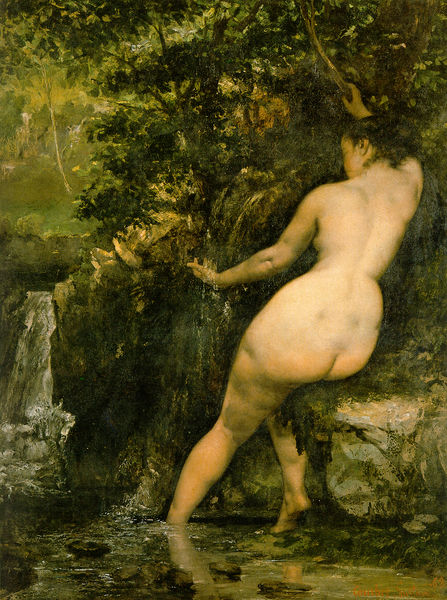
Titel: La Source, Die Quelle
Künstler: Gustave Courbet
Standort: Paris
Institution: Musée d'Orsay
Schlagwörter: akt, baum, blau, blätter, dunkel, felsen, fuß, gemälde, hand, haut, laub, nackt, wasser, weiß, wolken, baden, badende, bäume, fluss, gelb, grün, landschaft, menschen, ocker, see, sitzen, teich, ufer, äste, blumen, braun, brust, busen, fenster, finger, frankreich, frau, grau, haar, hell, ohr, orange, profil, rücken, schwarz, straße, ölbild, dame, gebäude, gras, rose, rot, weg, wiese, beige, malerei, symbolismus, arm, arme, barock, gesicht, halten, inkarnat, mensch, rückgrat, stein, steine, porträt, öl, ast, bach, hügel, nass, natur, spiegelung, strauch, zweige, busch, büsche, gebüsch, gewässer, sonne, sträucher, wege, haare, realismus, sitzend, adel, personen, blatt, pflanzen, wald, wasserfall, brunnen, weiher, beine, taille, bein, füße, hintern, klar, rückenansicht, sommer, düster, fels, allee, farbe, idylle, rast, kutsche, figuren, wagen, böschung, treppe, gäste, sitzende, spielen, reflexe, widerschein, grübchen, festhalten, allein, ellenbogen, waden, hoch, fett, bad, waschen, penis, zweig, wasserpflanzen, zypresse, moos, arsch, popo, rückenakt, rückenfigur, schulterblätter, halt, ranke, wärme, laubwerk, nymphe, seerosen, bachlauf, grünlich, ballustrade, seerose, fließen, anlehnen, sexy, genießen, tropfen, waschung, brustansatz, gesäumt, quelle, verzerrt, plätschern, liane, moosgrün, sprudeln, wasserspiele, susannah, erfrischend, baumstraße, eingetaucht, felsc, orangenhaut, po, frau nackt, nackte badende